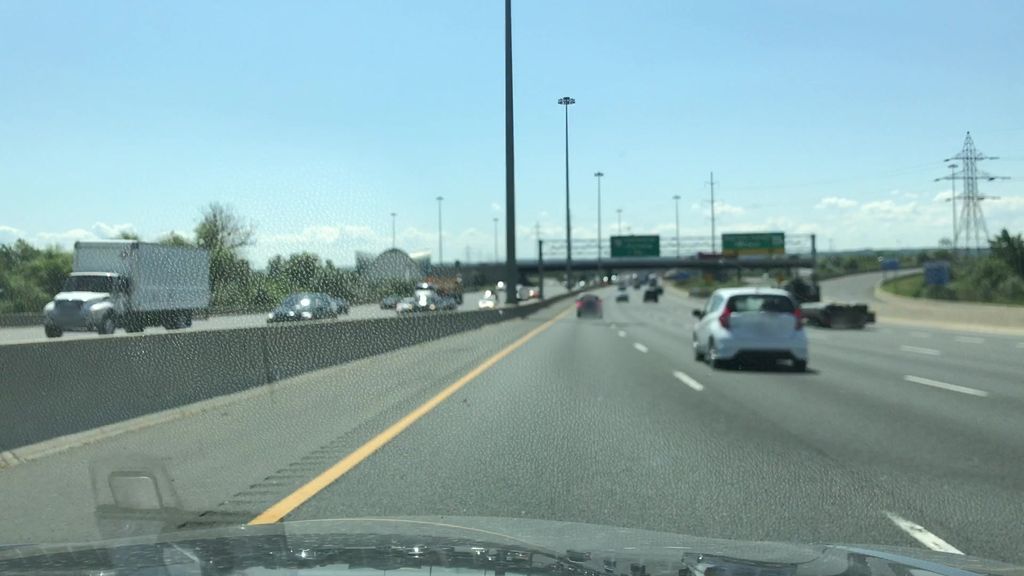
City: hamilton